Aerial crown-view tile of a tropical tree (Barro Colorado Island, Panama), acquired 20250512:
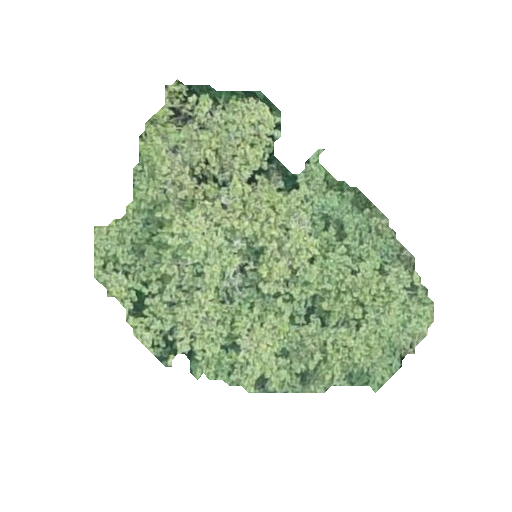
Species: Apeiba membranacea
GBIF accepted scientific name: Apeiba membranacea
Crown area: 100.961 m²